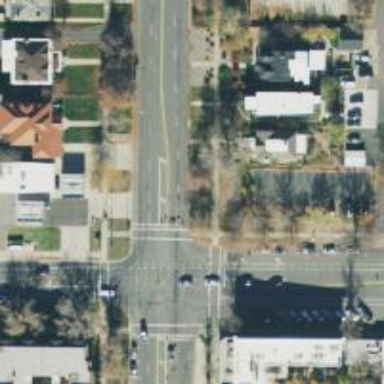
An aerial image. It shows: Asphalt footway with marked crossing lines.